Aerial crown-view tile of a tropical tree (Barro Colorado Island, Panama), acquired 20250512:
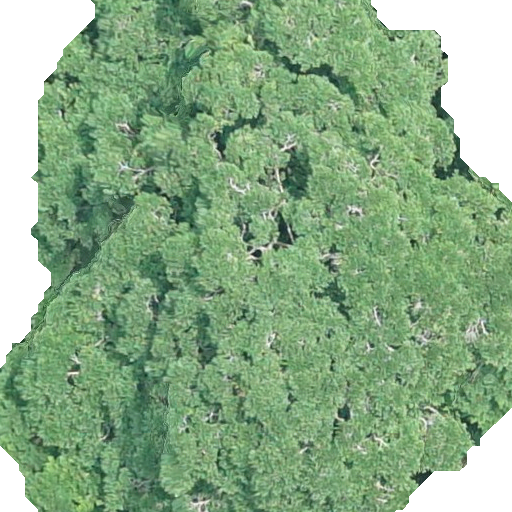
Species: Calophyllum longifolium
GBIF accepted scientific name: Calophyllum longifolium
Crown area: 378.051 m²